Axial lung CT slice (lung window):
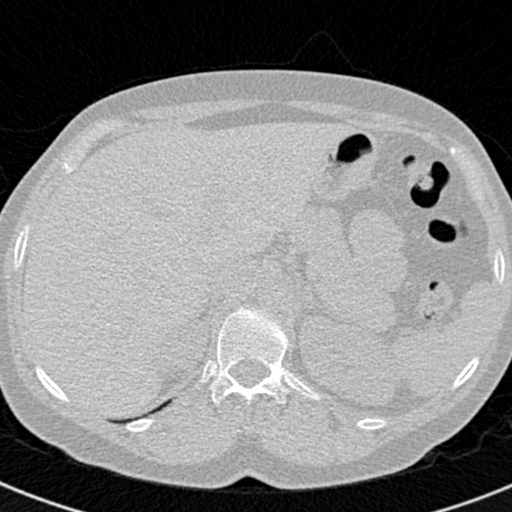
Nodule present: no